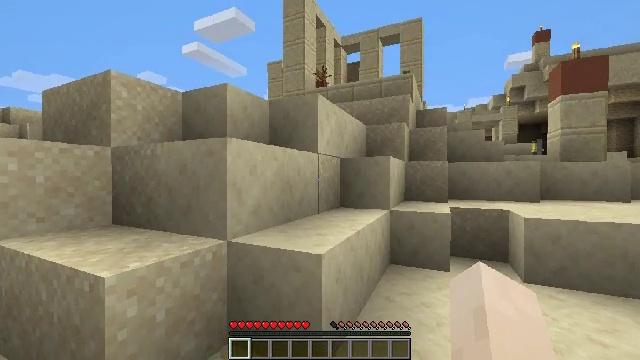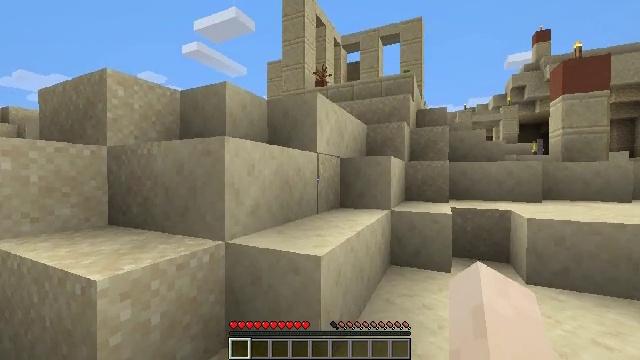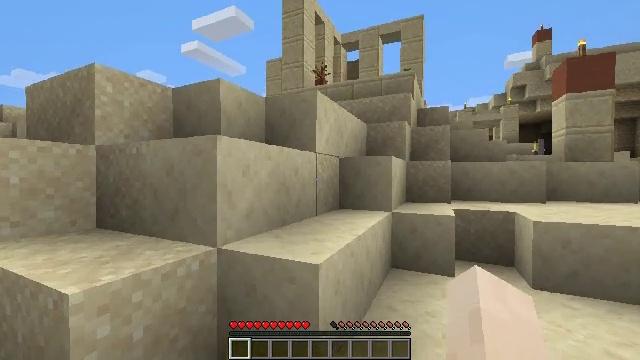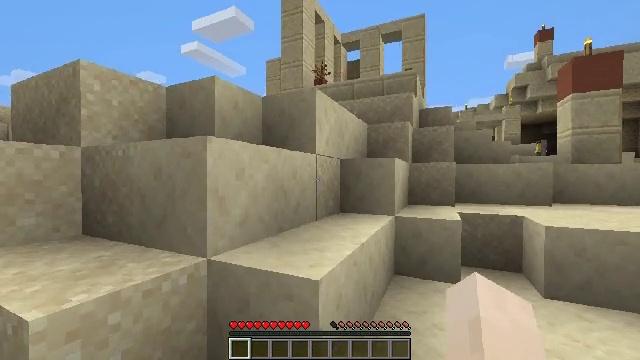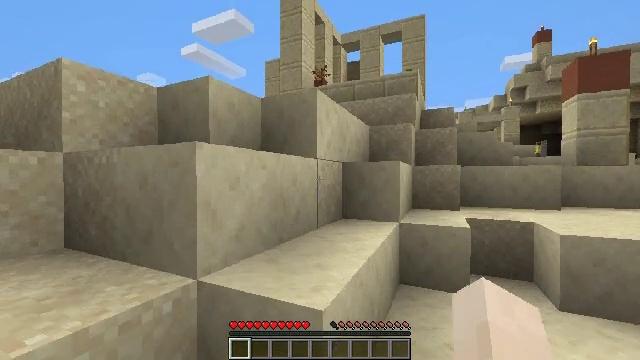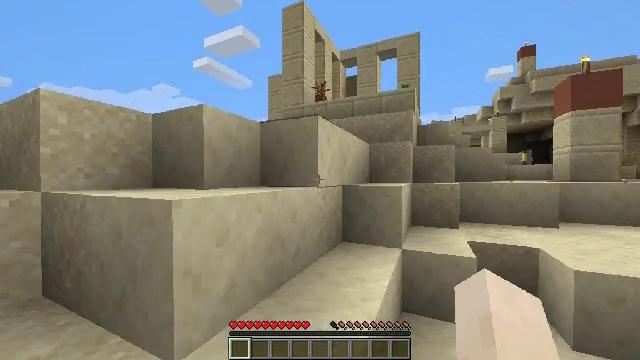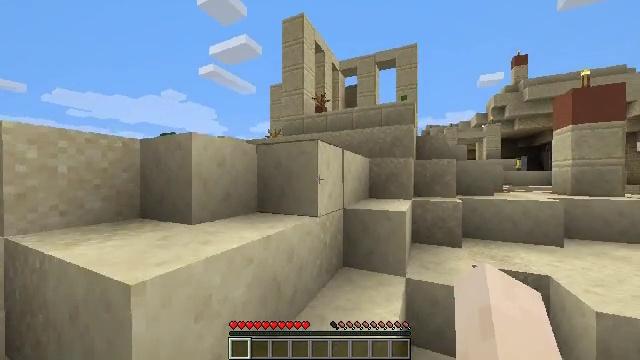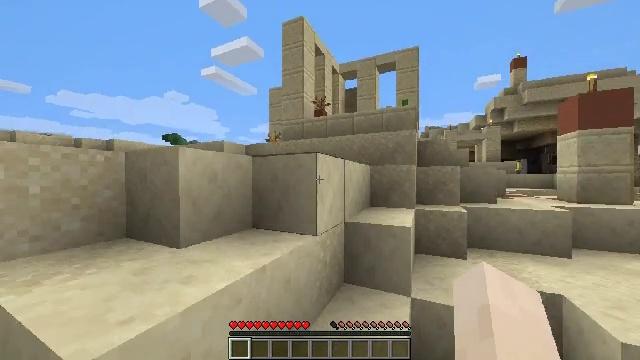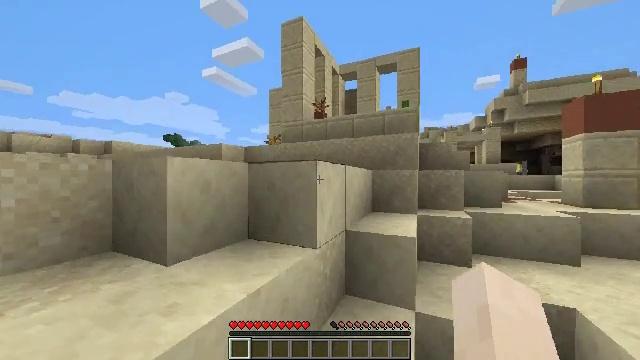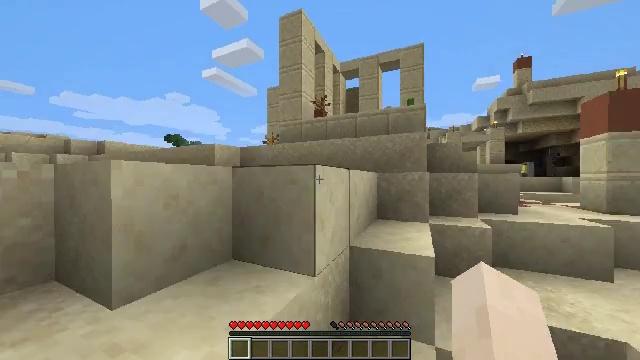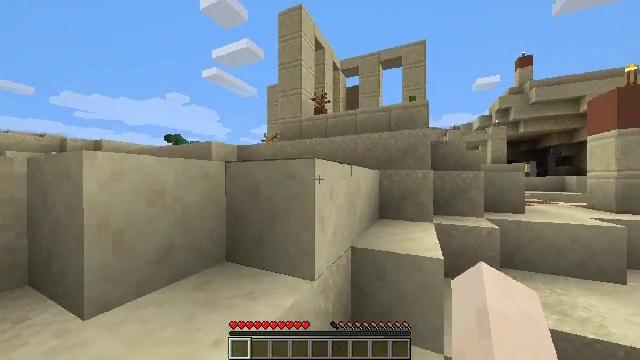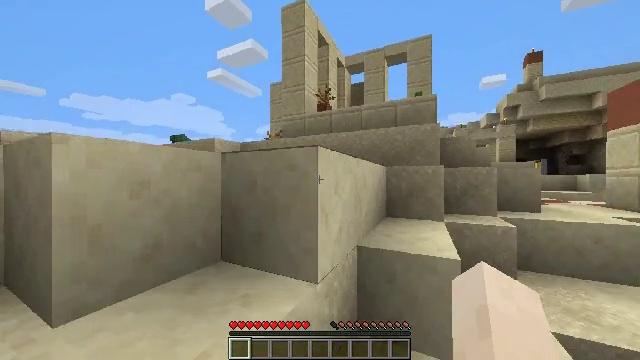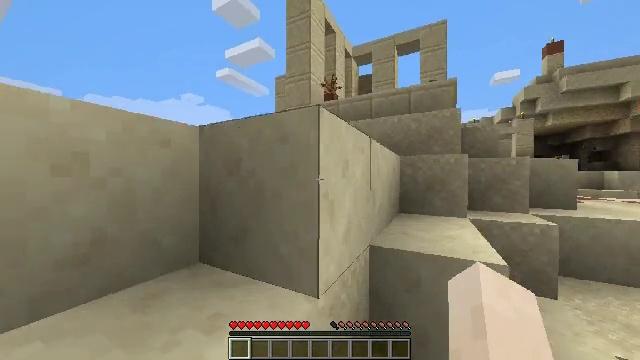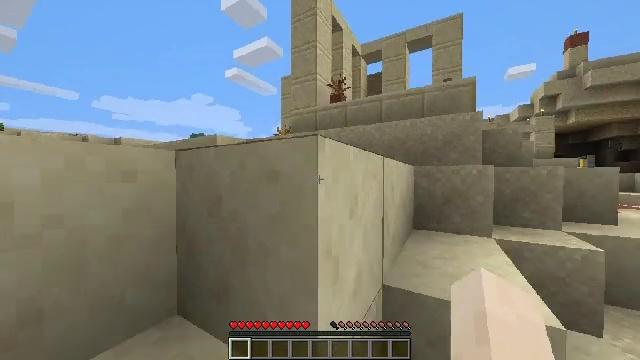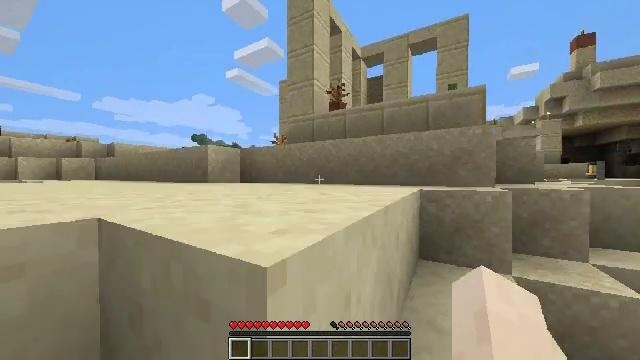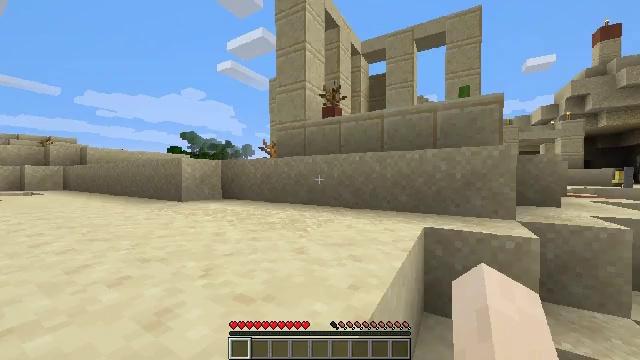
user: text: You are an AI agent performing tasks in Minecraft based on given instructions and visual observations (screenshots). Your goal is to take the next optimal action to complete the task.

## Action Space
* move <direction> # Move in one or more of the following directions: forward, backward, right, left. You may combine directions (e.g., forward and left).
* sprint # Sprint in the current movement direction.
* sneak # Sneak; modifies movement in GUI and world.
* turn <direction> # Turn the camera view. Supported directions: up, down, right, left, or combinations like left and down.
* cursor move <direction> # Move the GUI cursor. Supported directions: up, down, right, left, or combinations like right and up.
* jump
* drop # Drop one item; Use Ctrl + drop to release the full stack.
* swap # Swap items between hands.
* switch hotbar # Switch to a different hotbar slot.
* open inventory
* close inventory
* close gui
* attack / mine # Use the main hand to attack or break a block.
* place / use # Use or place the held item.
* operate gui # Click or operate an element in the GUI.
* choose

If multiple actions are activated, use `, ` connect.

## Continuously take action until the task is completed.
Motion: motion action
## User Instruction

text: Attack the chest to pick it up.
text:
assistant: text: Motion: move forward
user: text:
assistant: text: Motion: move forward
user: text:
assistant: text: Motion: move forward, sprint
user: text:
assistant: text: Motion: move forward, sprint, jump
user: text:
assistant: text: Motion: move forward, sprint, jump
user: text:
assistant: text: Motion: move forward, sprint, jump
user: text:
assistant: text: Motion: move forward, sprint, jump
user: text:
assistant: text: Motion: move forward, sprint, jump
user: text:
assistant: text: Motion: move forward, sprint, jump
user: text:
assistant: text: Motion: move forward, sprint, jump
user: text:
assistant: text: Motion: move forward, sprint, turn left
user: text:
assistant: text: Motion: move forward, sprint, turn left
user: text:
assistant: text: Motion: move forward, sprint, turn left, jump
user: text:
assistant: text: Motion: move forward and move left, sprint, jump
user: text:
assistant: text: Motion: move forward and move left, sprint, jump
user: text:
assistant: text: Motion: move forward and move left, sprint, jump
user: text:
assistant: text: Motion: move forward and move left, sprint, jump
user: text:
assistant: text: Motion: move forward and move left, sprint, jump
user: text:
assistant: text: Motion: move forward and move left, sprint
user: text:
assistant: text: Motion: move forward and move left, sprint, turn right
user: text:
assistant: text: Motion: move forward, sprint, turn right
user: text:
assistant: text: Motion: move forward, sprint, turn right
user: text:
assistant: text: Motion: move forward, sprint, turn right, jump
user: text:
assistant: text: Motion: move forward, sprint, jump
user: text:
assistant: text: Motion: move forward, sprint, jump
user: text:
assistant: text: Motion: move forward, sprint, turn left, jump
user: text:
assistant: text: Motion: move forward, sprint, turn left, jump
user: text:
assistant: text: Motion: move forward, sprint, turn left, jump
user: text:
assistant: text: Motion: move forward, sprint, turn left
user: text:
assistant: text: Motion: move forward, sprint, turn left